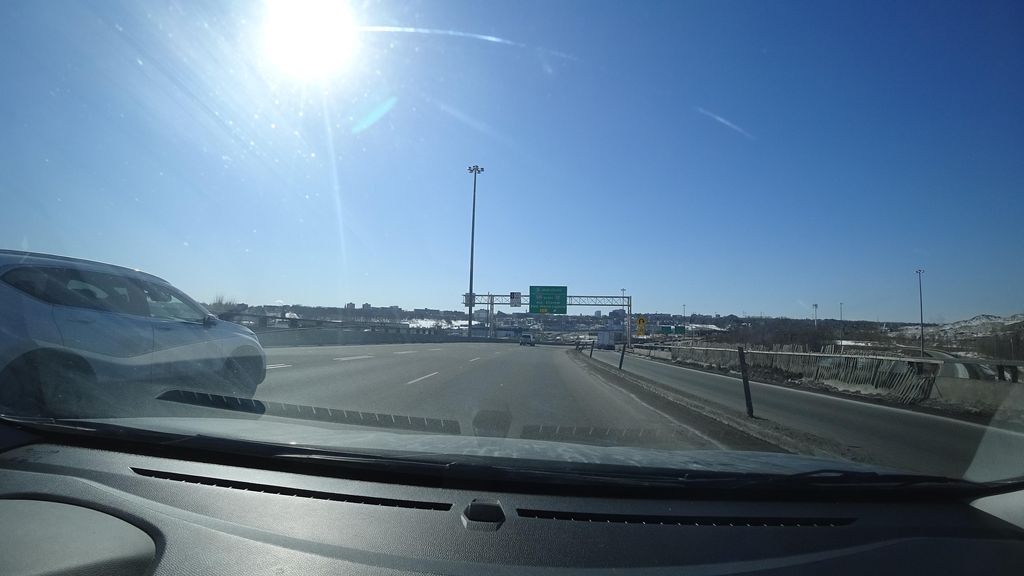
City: quebec_city